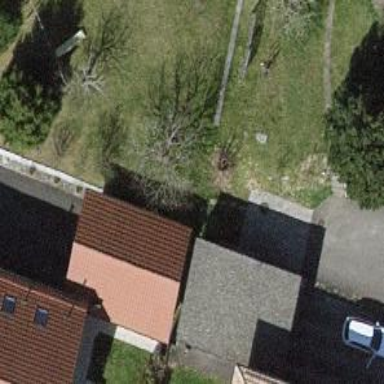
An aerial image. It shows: Garage building part.